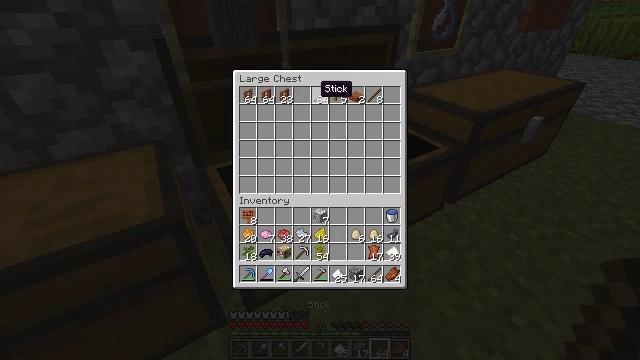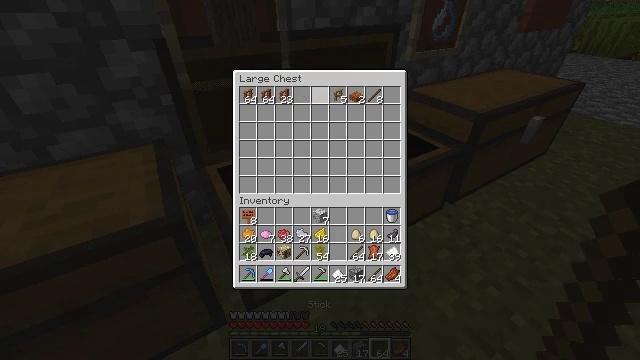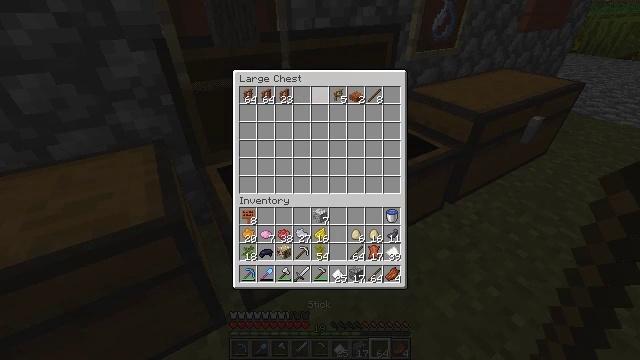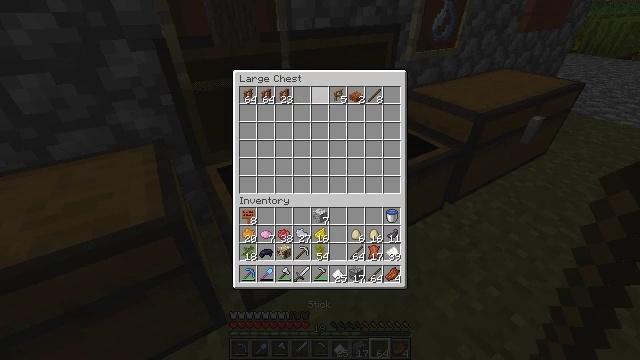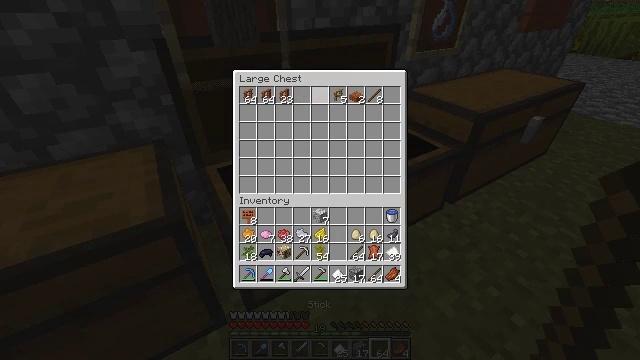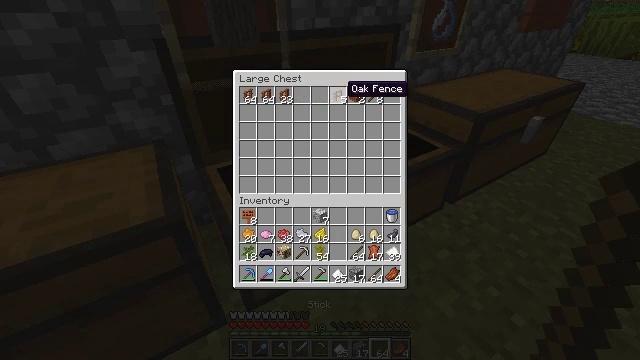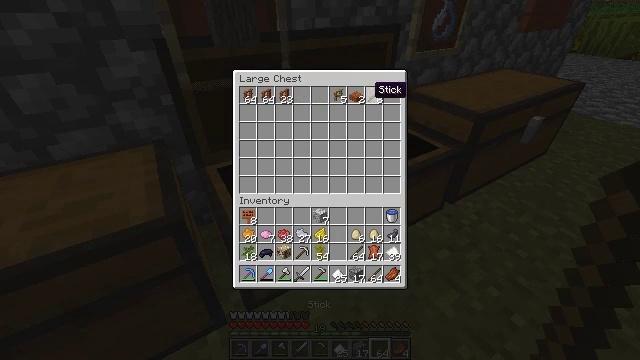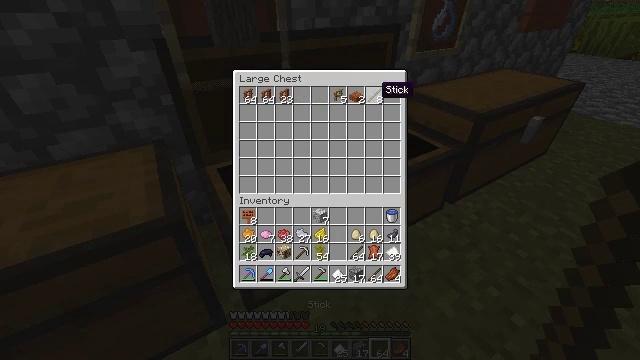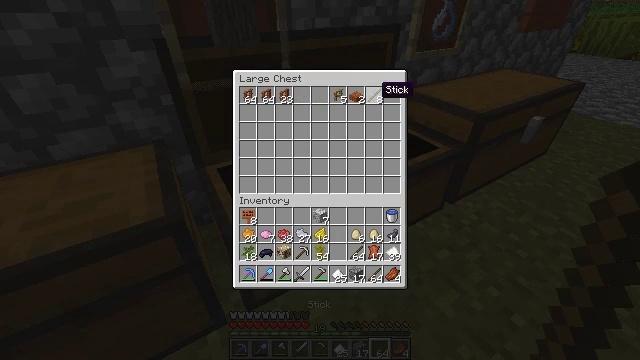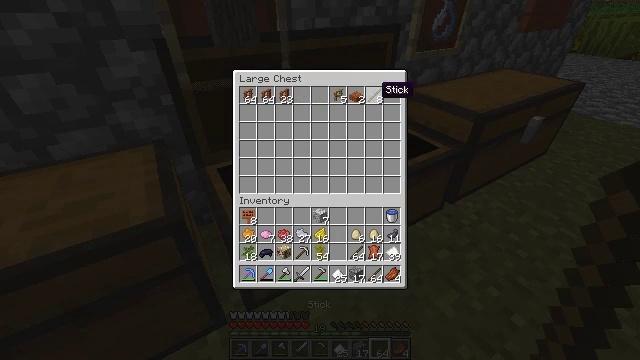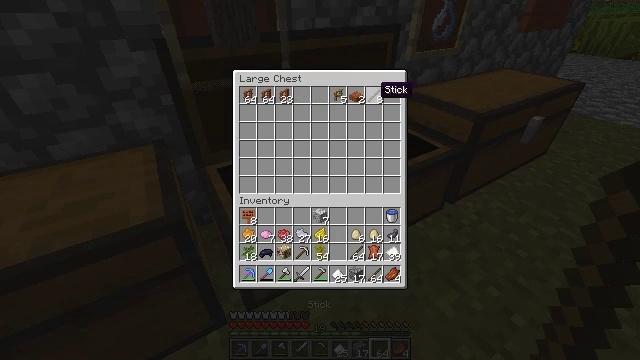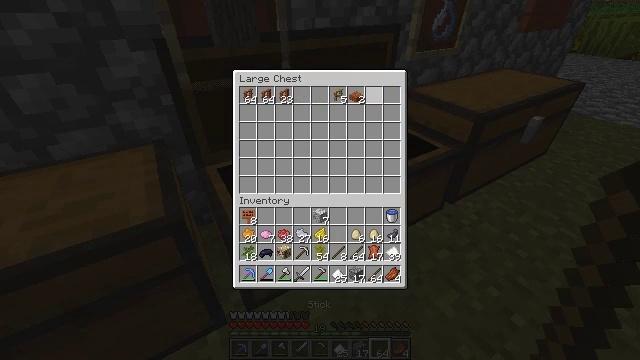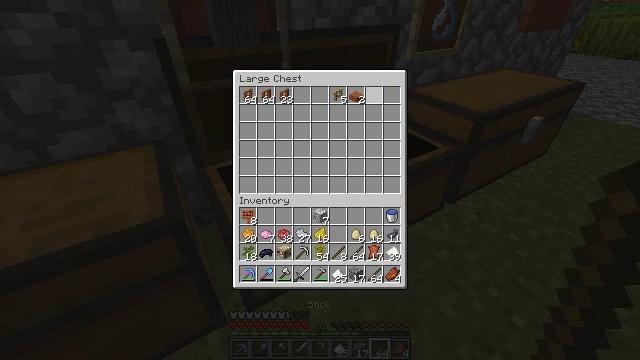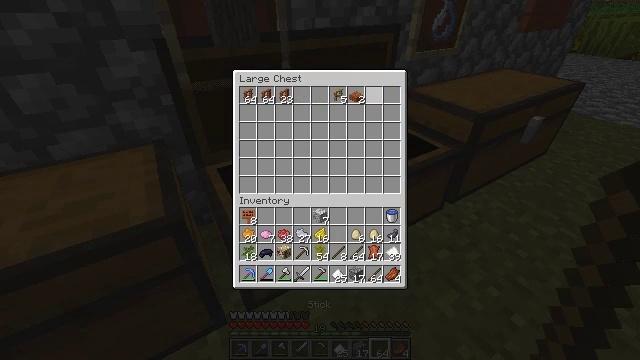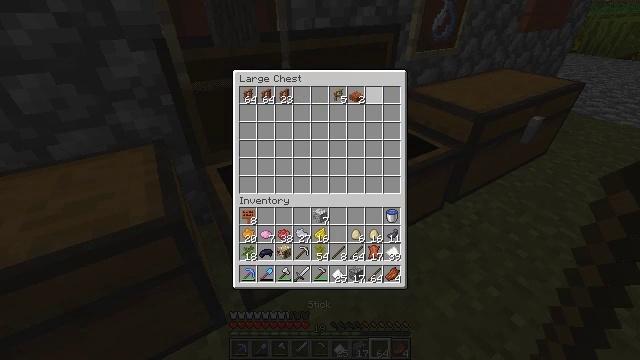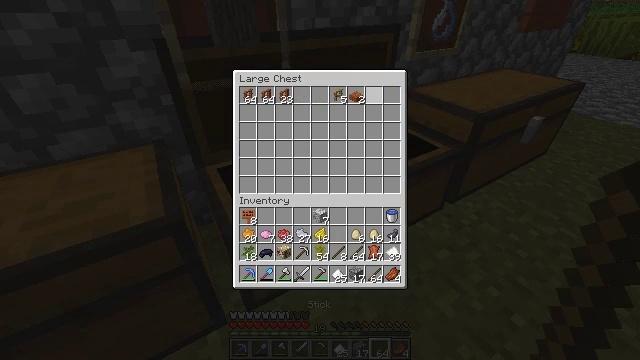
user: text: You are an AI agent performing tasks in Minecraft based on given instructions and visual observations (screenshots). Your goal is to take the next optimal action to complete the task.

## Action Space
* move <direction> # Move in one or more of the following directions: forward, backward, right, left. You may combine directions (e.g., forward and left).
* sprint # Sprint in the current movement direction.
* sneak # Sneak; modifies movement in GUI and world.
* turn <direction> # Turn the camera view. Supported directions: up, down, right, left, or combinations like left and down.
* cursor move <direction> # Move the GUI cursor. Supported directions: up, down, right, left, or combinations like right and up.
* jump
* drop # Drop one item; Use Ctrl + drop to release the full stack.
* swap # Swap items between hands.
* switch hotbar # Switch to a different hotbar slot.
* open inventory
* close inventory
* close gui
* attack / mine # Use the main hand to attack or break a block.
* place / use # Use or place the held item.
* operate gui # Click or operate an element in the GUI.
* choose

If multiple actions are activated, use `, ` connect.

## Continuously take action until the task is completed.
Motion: motion action
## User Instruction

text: Craft an item frame.
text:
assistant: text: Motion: sneak, choose
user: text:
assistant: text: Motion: sneak, choose
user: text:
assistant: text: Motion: sneak, choose
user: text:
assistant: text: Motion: sneak
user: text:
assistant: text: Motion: sneak, cursor move right
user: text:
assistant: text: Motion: sneak, cursor move right
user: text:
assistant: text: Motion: sneak
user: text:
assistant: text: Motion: sneak
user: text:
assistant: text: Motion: sneak
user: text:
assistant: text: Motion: sneak
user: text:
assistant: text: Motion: sneak, choose
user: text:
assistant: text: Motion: sneak, choose
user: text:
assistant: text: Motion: sneak, choose
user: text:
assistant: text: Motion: sneak
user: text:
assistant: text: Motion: sneak
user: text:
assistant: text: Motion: sneak, cursor move down
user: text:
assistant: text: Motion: sneak, cursor move down
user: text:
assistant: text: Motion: sneak, cursor move down
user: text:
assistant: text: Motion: sneak
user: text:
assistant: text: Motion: sneak
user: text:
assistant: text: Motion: sneak
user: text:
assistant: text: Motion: sneak
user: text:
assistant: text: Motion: sneak
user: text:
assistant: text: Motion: sneak
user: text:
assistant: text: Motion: no_op
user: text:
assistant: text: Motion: no_op
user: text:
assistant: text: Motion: no_op
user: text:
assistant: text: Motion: no_op
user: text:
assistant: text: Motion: cursor move left
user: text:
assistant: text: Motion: turn left